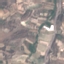
Land use / land cover: PermanentCrop